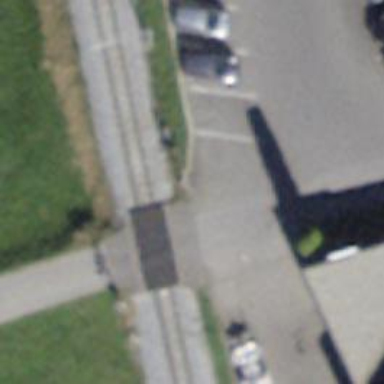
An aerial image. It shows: Railway level crossing.